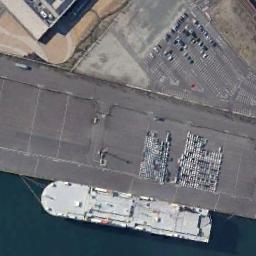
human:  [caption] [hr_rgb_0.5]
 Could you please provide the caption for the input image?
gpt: A ship is beside the dock .

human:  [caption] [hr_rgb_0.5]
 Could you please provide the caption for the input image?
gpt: A white ro-ro ship docked at the dock with many neatly lined cars .

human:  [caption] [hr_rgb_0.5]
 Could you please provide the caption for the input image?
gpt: The white cargo ship is docked at the truck terminal .

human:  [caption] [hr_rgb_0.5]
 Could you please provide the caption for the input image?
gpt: There are two ships in the blue water on the shore .

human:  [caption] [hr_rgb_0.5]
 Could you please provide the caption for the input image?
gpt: The white ship is at the harbor .